Question: Sometimes, the text widget does a line break, and sometimes don't. I tried to add overflow and 'maxline' but it doesn't work.
This is the code:
'''
Text(
ArticleData().articleBank[index].articleTitle,
style: TextStyle(
fontWeight: FontWeight.bold,
fontSize: 20.0,
color: Colors.black,
),
),
'''
This is what, I will try to build:

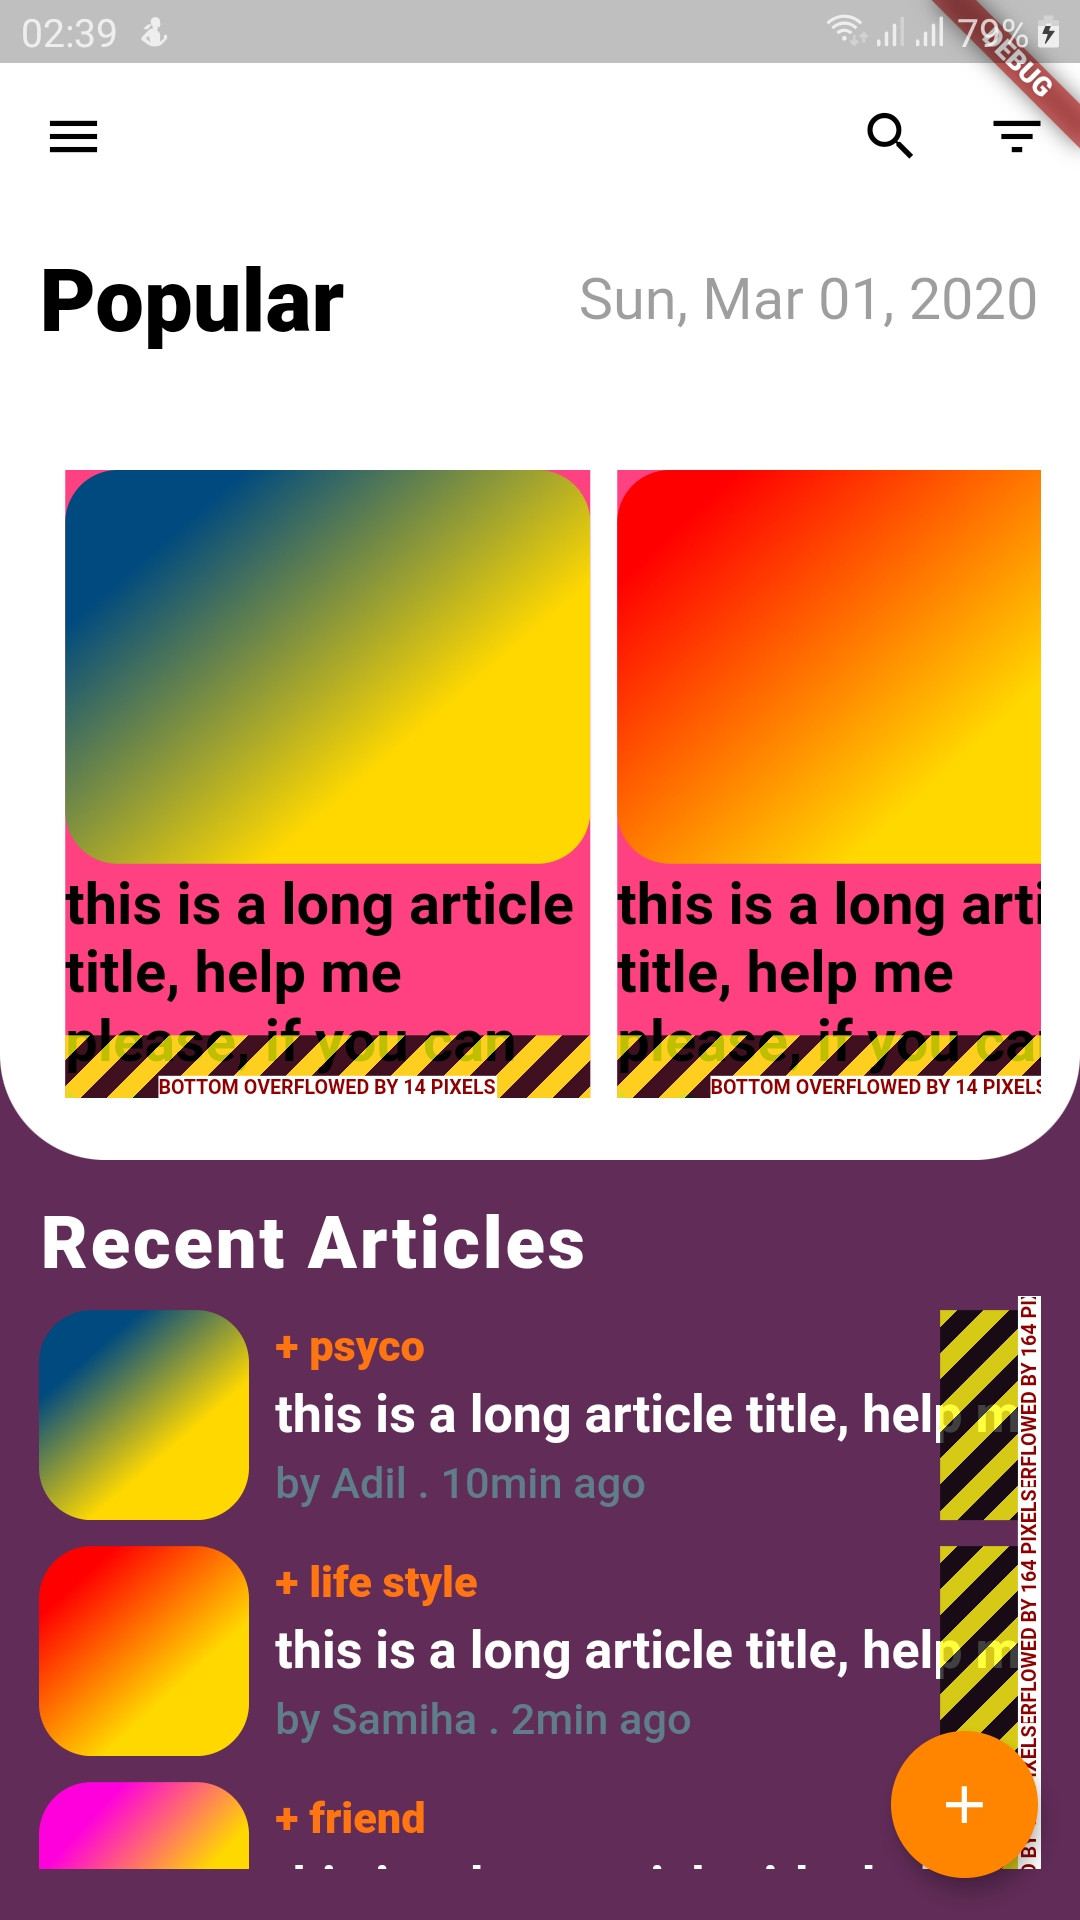
Answer: You can use 'FittedBox' class.
Scales and positions its child within itself according to fit. The fit and alignment arguments must not be null.
'''
FittedBox(
Key key,
fit: BoxFit.none,
alignment: Alignment.center,
child: Text(
ArticleData().articleBank[index].articleTitle,
style: TextStyle(
fontWeight: FontWeight.bold,
fontSize: 20.0,
color: Colors.black,
),
),
)
'''